Question: What I want as a result:

I have three elements in a container that is a 'display: flex' I want the left item to be aligned to the left, and the right item to the right. With the center item aligned in the center.
'space-between' is the fix. It is not the solution I am looking for. This is because the elements are differing widths. Even with differing widths, I still want the middle element to be centered.
This could be fixed with a wrapper. and then put a 'flex: 1' on the wrappers, then within those wrappers, have the elements themselves. Again, this is I am looking for. I cannot use wrappers in my situation.
'''
.parentContainer {
display: flex;
justify-content: center;
align-items: center;
}
.parentContainer > *{
background: red;
text-align: center;
}
'''
'''
<div class="parentContainer">
<div class="left">small</div>
<div class="middle">medium element here</div>
<div class="right">longer element is here too</div>
</div>
'''
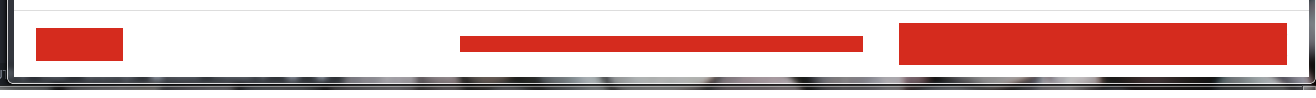
Answer: The primary way to achieve this layout - because it's clean and valid - is with 'flex: 1' on the items. That method is explained in the following post, but is also ruled out in this question.
- <URL>
An alternative method involves CSS absolute positioning:
'''
.parentContainer {
display: flex;
justify-content: space-between;
position: relative;
}
.middle {
position: absolute;
left: 50%;
transform: translateX(-50%);
}
/* non-essential decorative styles */
.parentContainer > * { background: orange; text-align: center; padding: 5px; }
p { text-align: center;}
p > span { background-color: aqua; padding: 5px; }
P > span:first-child { font-size: 1.5em; }
'''
'''
<div class="parentContainer">
<div class="left">small</div>
<div class="middle">medium element here</div>
<div class="right">longer element is here too</div>
</div>
<p>
<span>&uarr;</span><br>
<span>true center</span>
</p>
'''
This method is explained in the following posts:
- <URL>